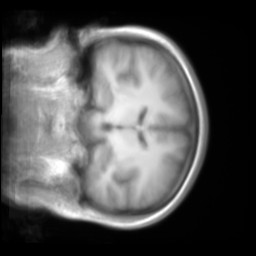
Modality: T1w
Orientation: coronal